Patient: sex M, age 61
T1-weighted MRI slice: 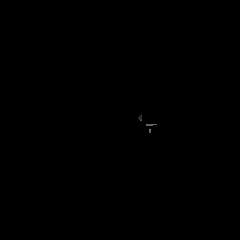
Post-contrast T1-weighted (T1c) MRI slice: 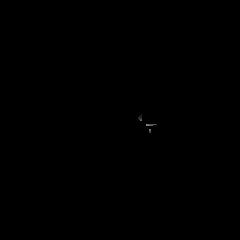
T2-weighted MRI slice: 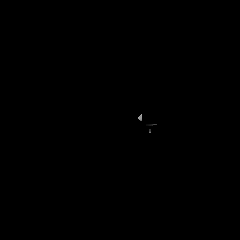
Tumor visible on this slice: no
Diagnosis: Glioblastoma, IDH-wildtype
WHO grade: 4